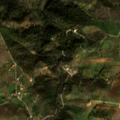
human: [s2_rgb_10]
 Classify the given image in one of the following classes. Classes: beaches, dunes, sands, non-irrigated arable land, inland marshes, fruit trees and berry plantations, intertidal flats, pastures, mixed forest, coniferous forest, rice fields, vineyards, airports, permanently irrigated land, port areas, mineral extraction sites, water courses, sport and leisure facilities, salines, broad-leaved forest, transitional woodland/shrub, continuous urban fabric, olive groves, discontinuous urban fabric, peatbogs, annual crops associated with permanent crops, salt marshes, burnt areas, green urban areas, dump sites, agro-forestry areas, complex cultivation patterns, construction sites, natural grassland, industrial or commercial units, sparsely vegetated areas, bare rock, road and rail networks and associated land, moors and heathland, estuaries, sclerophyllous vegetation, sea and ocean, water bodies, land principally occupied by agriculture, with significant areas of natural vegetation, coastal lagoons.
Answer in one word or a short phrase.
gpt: olive groves, land principally occupied by agriculture, with significant areas of natural vegetation